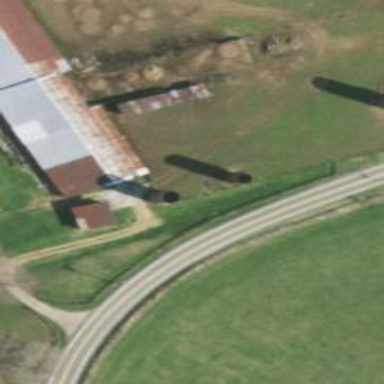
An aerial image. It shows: Silo building.